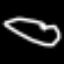
Label: octagon